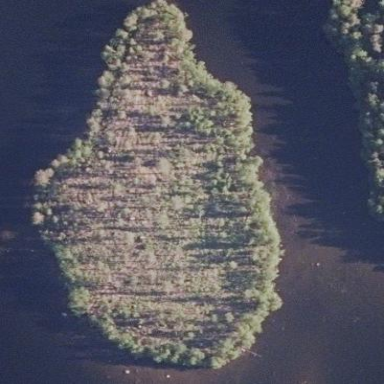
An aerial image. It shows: Island covered with woodland.